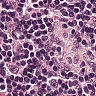
Metastatic tissue present: no